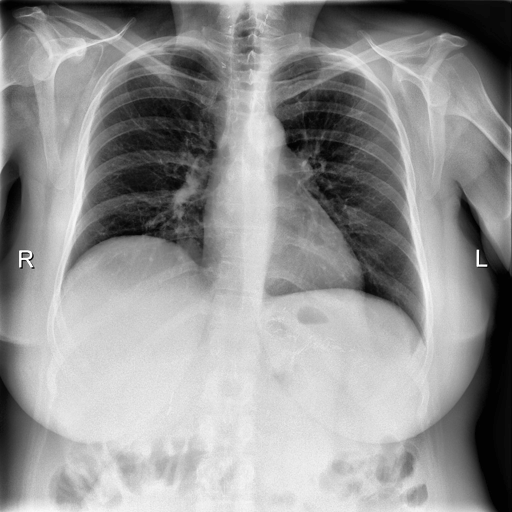
Finding: NORMAL